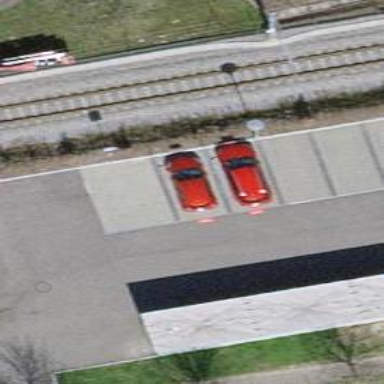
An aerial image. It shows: Car sharing facility.